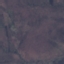
Land use / land cover class: HerbaceousVegetation